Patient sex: F
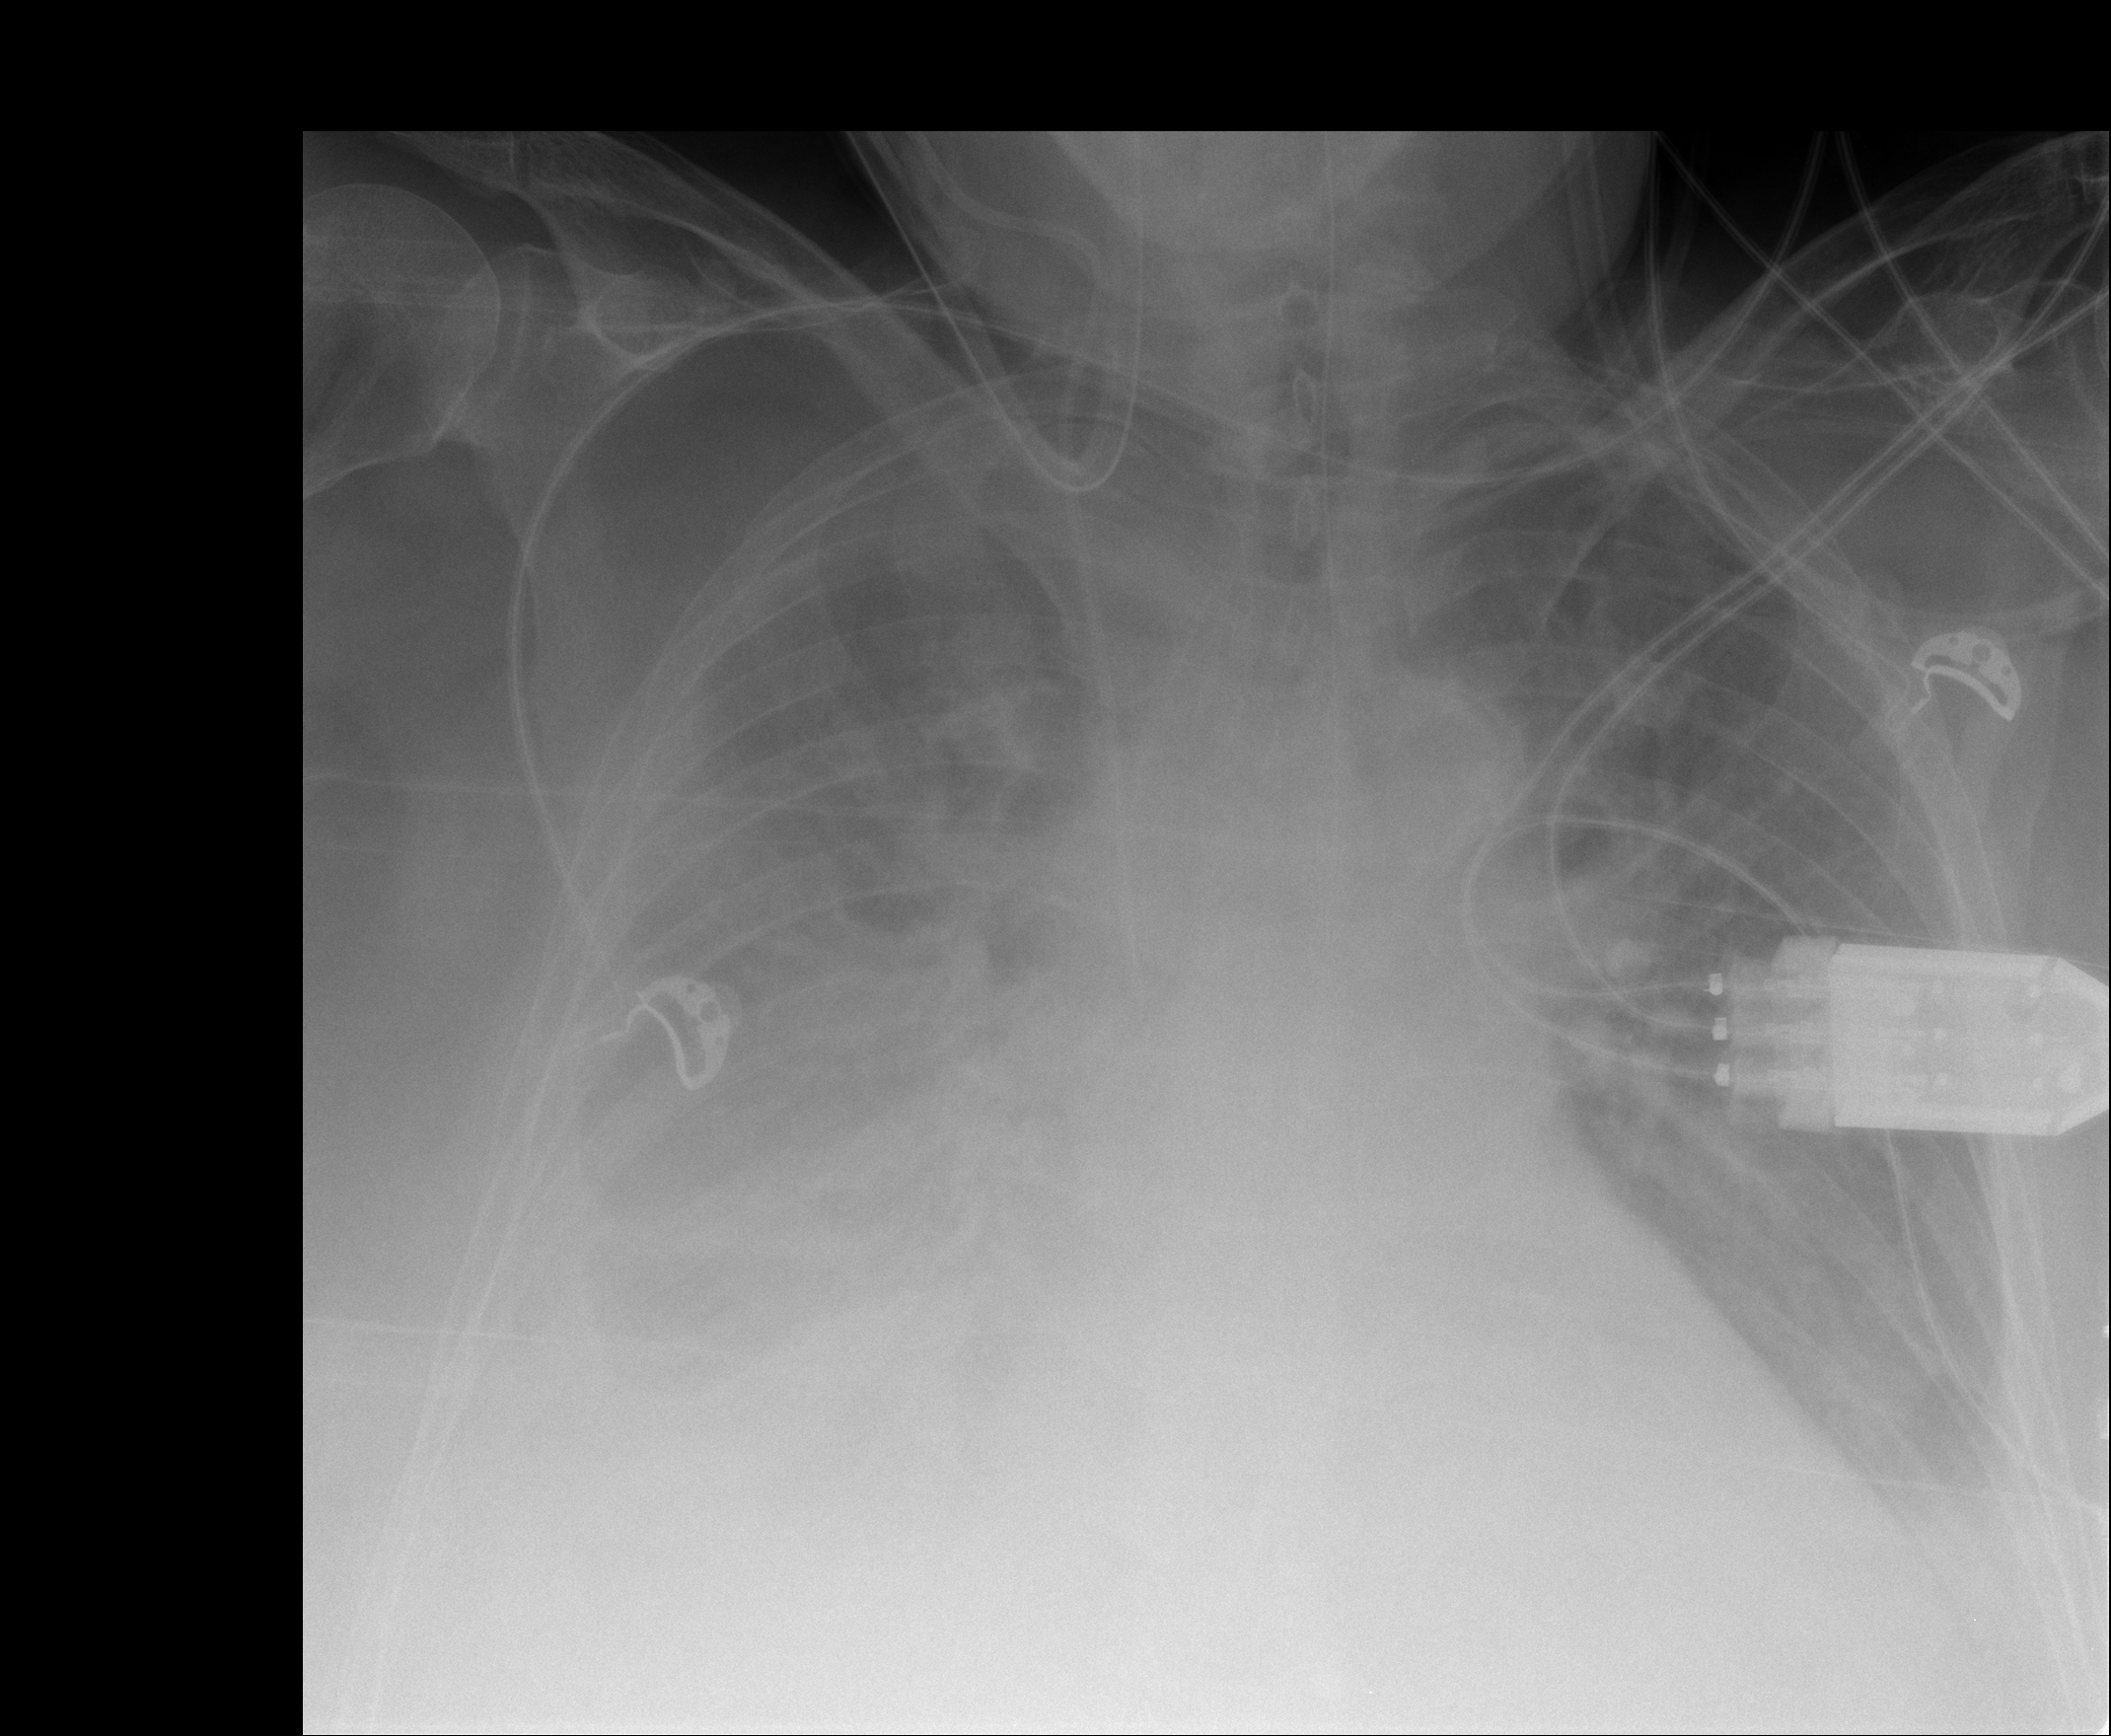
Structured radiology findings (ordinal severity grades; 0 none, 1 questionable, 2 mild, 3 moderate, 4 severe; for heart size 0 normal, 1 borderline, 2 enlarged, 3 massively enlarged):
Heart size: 2
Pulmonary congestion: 3
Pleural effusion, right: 3
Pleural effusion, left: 2
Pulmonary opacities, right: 3
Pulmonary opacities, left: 2
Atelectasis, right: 3
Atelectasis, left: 2